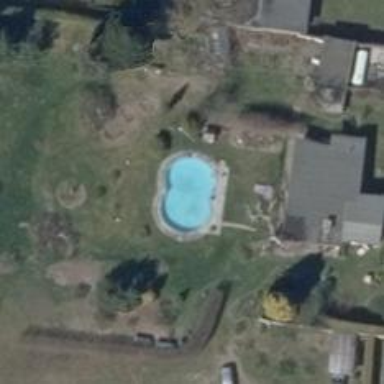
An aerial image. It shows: Swimming pool located in leisure land.